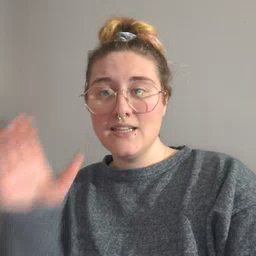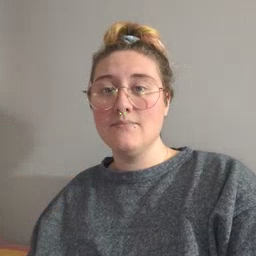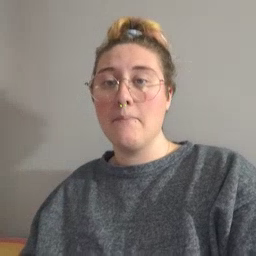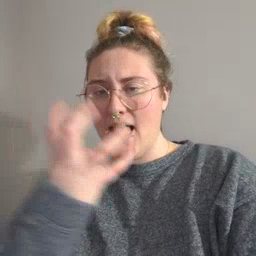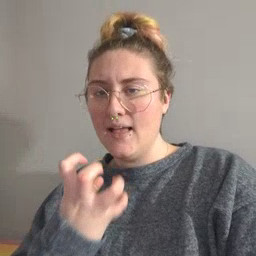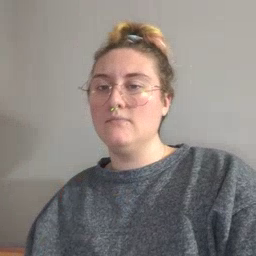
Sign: mad